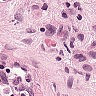
Metastatic tissue present: yes